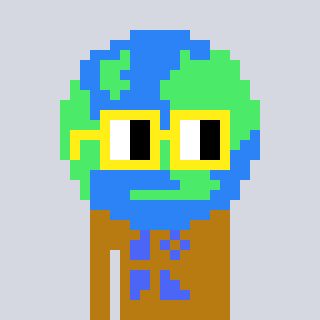
a pixel art character with square yellow glasses, a earth-shaped head and a gold-colored body on a cool background